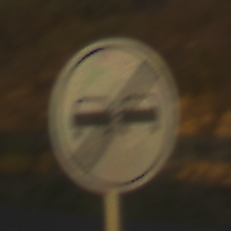
Verkehrszeichen: EndeUeberholverbot
Umgebung: Outdoor, RoadRail
Tageszeit: SunriseSunset
Wetter: PartlyCloudy
Licht: Natural
Jahreszeit: NotSpecified
Kontrast: HighContrast